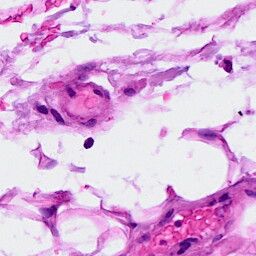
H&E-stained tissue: Breast